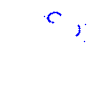
Particle: proton